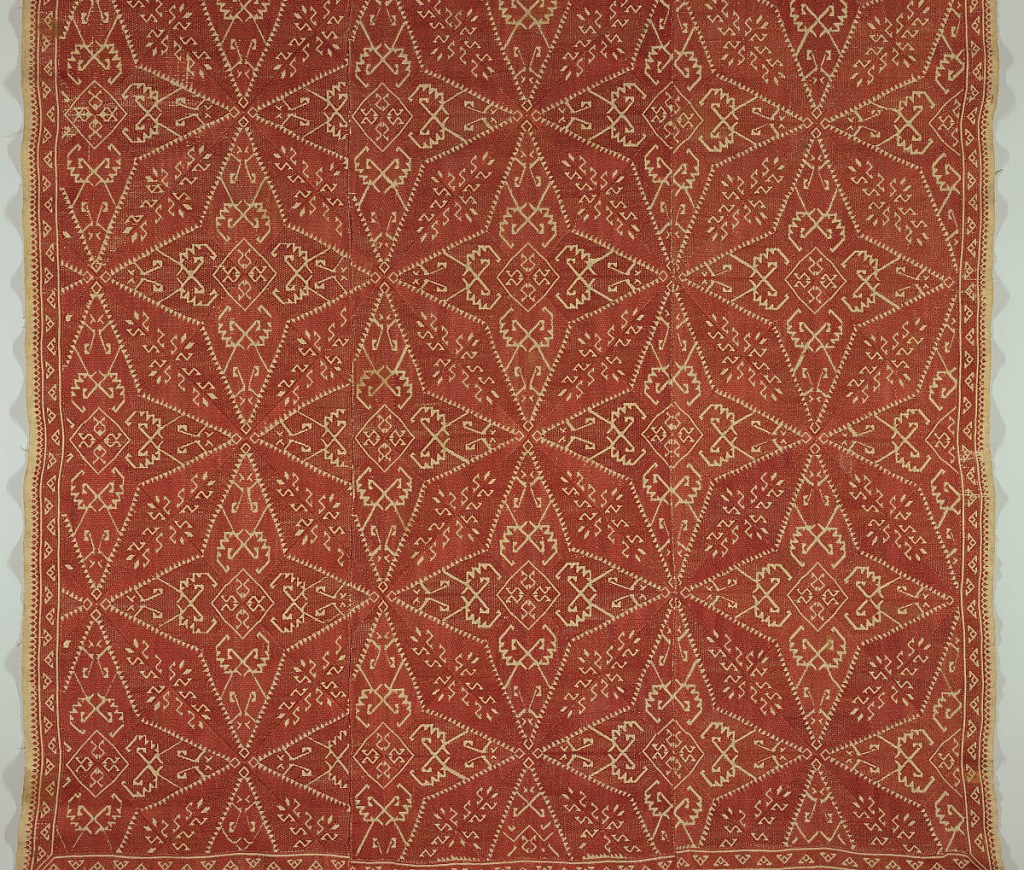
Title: Bed hanging
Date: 18th–19th century
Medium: silk embroidery on linen foundation Technique: embroidered in counted running stitch on plain weave
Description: Three panels of heavy unbleached linen tabby sewn together and embroidered in red silk in typical Naxian large-scale pattern of 4-pointed stars filled in with long diamond or leaf shapes in form of cross, with small geometric ornament reserved in the solid embroidery.